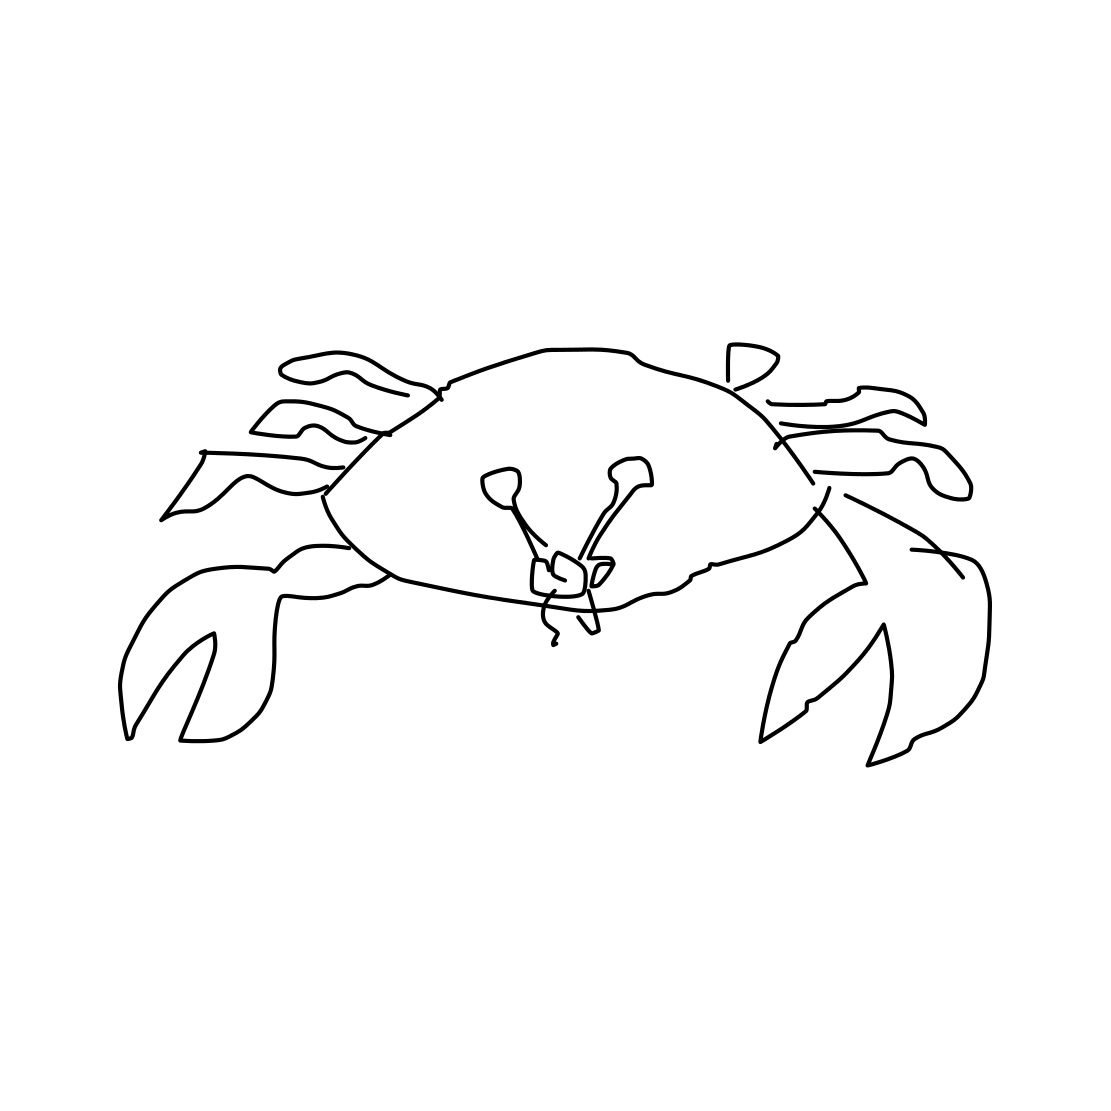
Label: crab